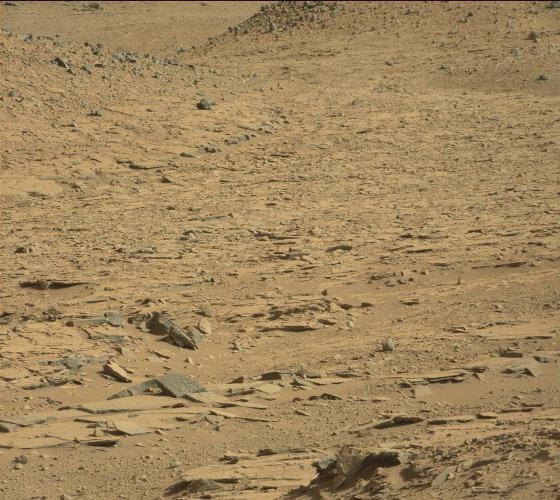
Terrain classes present: Bedrock, Gravel / Sand / Soil, Rock